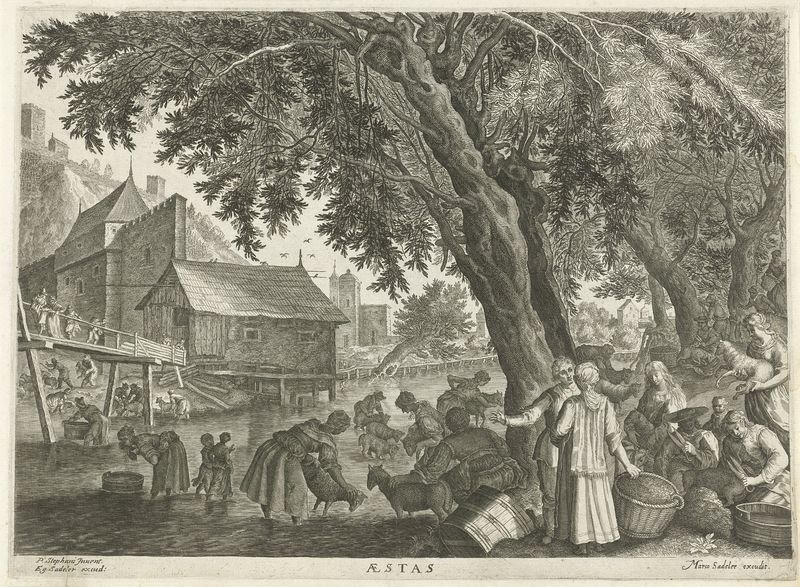
Titel: Zomer
Künstler: Aegidius Sadeler
Standort: Amsterdam
Institution: Rijksmuseum
Schlagwörter: discussion, village, arbre, ville, maisons, château, gens, rassemblement, foule, rassemblements